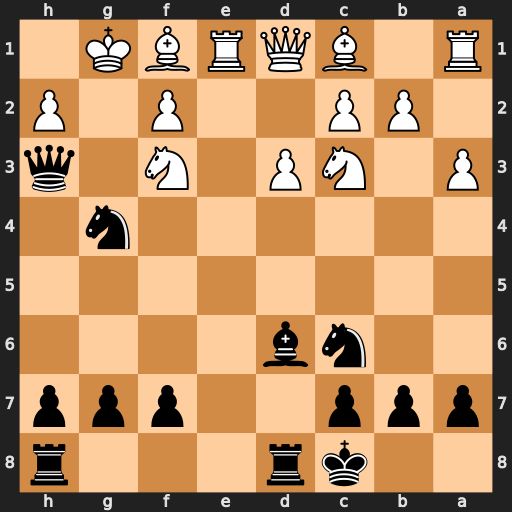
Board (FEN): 2kr3r/ppp2ppp/2nb4/8/6n1/P1NP1N1q/1PP2P1P/R1BQRBK1
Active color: b
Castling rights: -
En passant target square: -
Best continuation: Bxh2+ Nxh2 Qxh2#